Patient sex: M
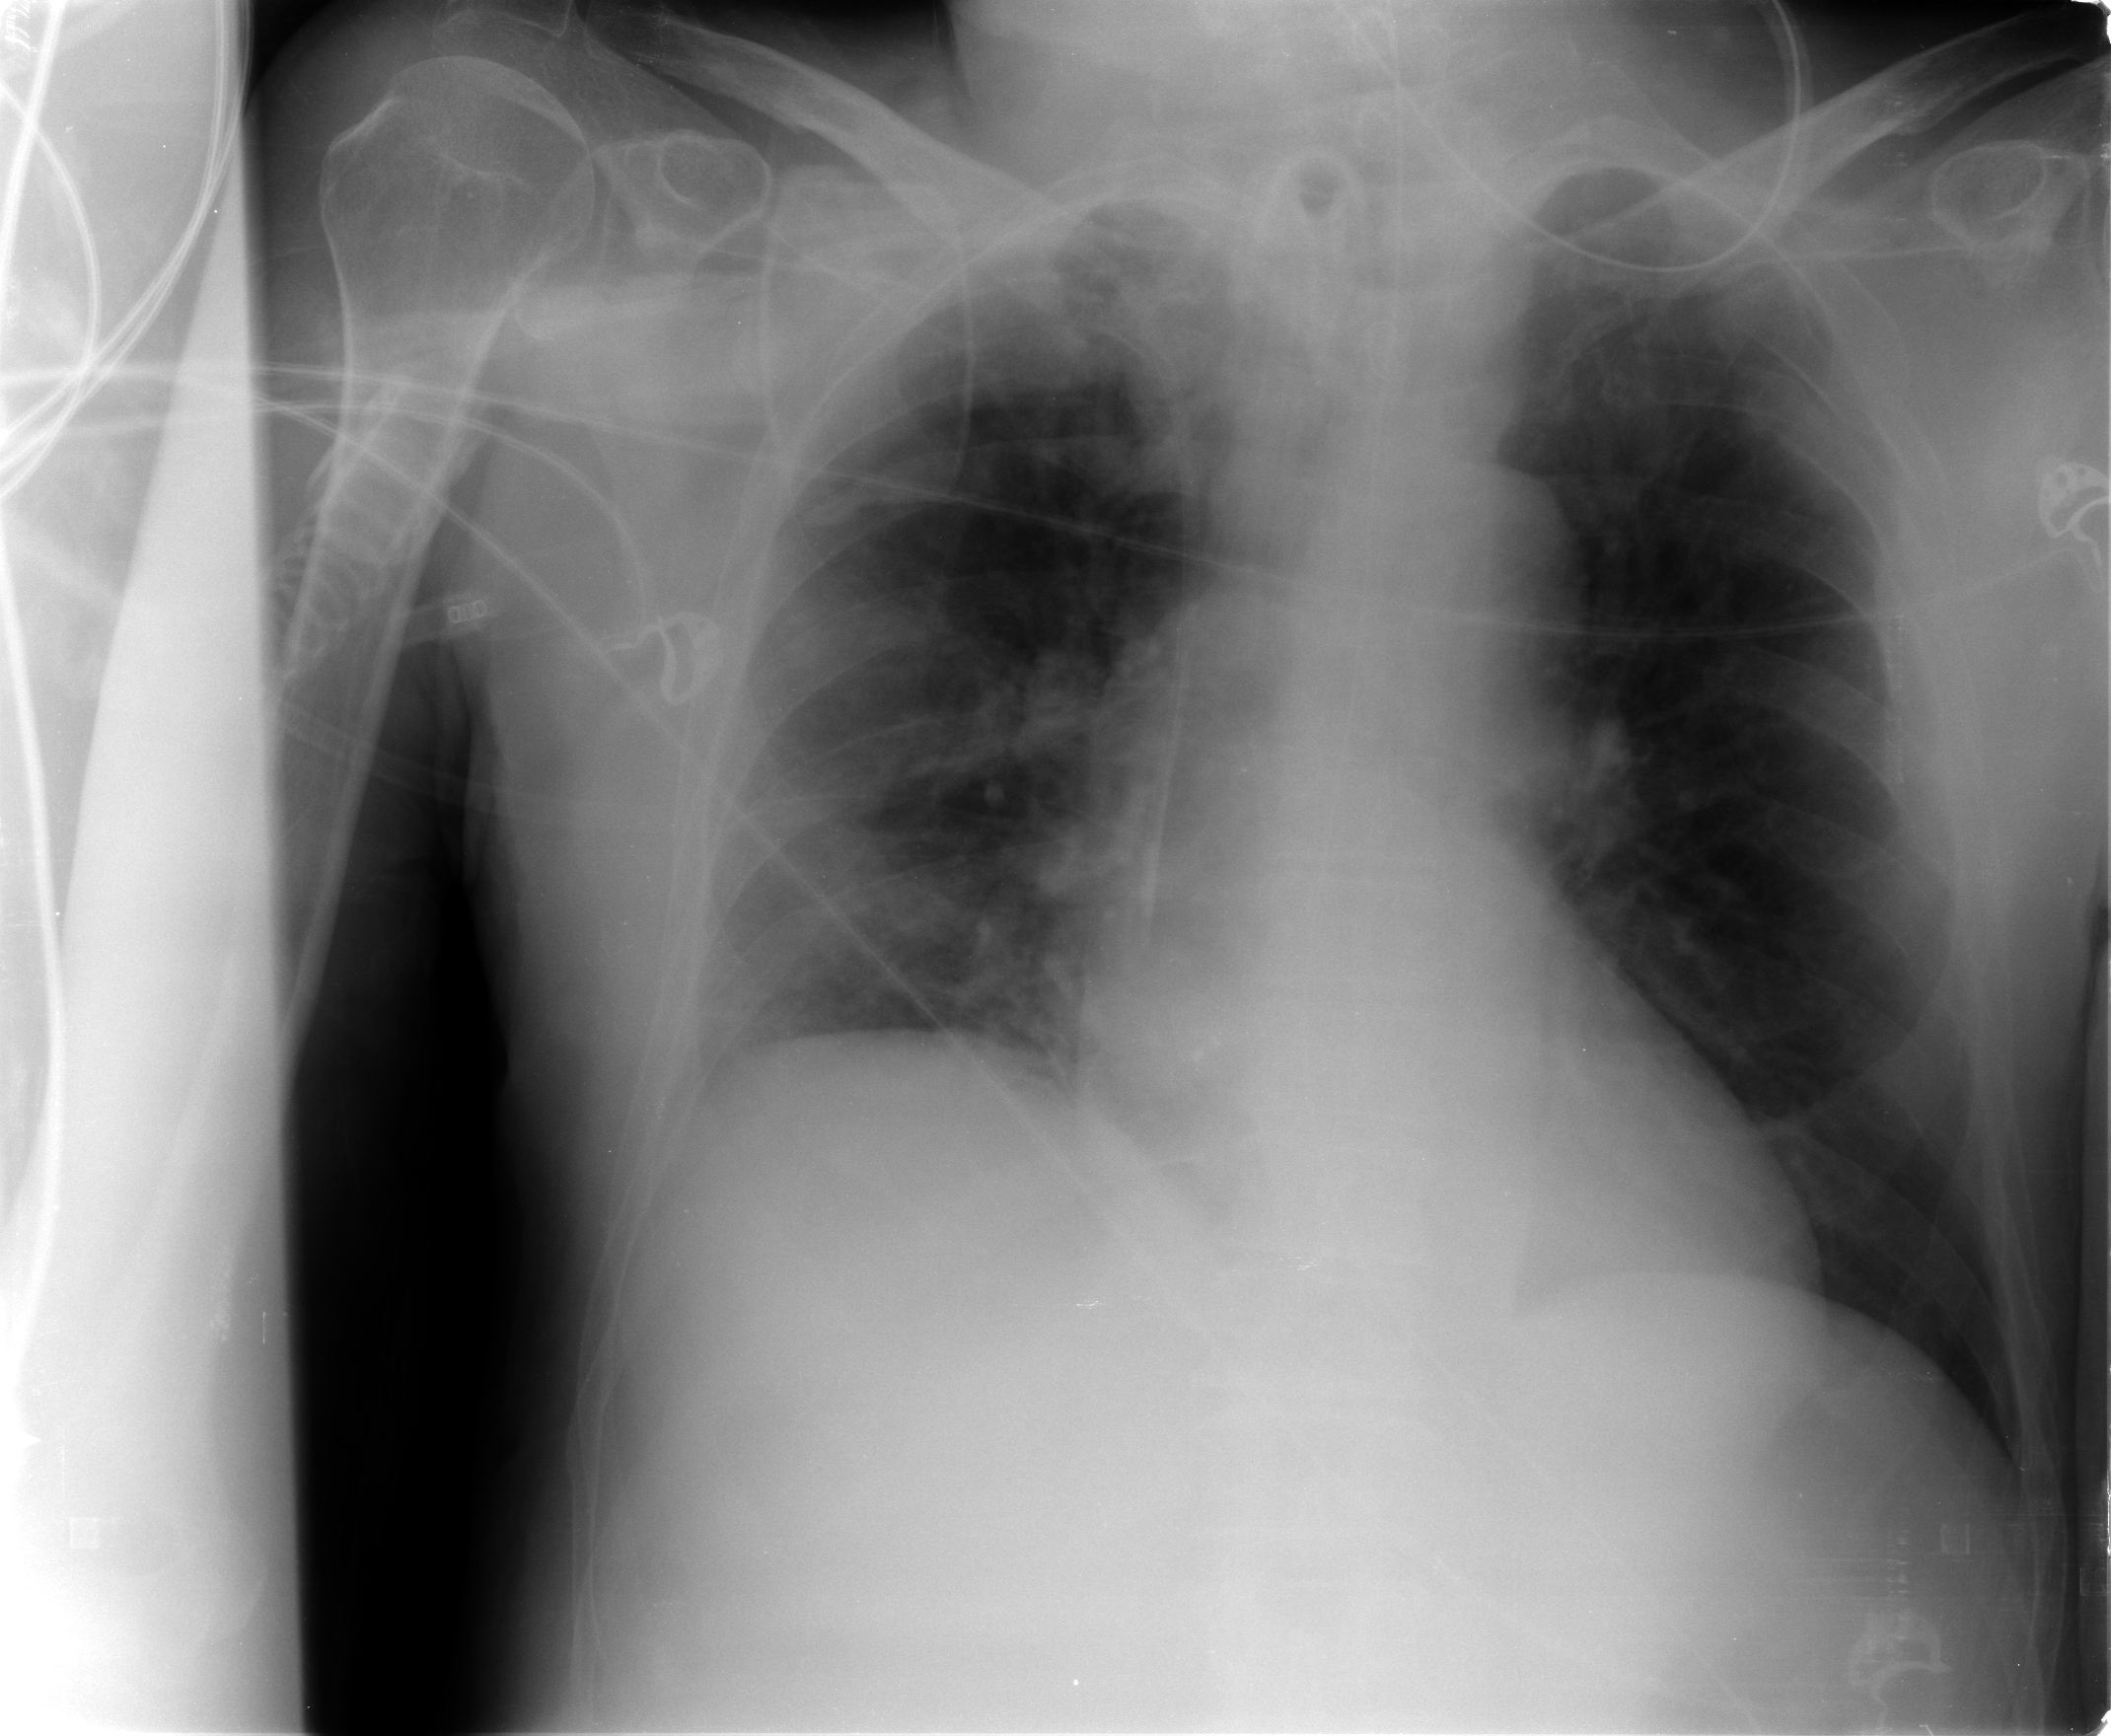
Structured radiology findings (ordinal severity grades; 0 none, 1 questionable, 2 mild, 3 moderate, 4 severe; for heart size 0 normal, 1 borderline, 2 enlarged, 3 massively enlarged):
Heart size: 2
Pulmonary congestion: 1
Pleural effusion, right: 0
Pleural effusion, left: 0
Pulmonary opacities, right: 2
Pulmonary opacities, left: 0
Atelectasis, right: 2
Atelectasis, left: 0